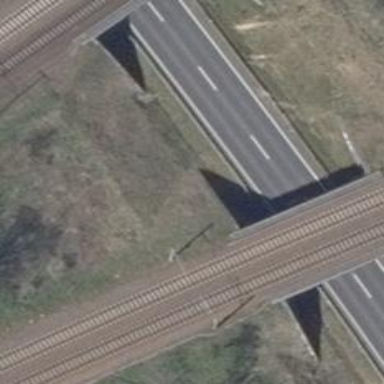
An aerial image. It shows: Asphalt primary motorway.